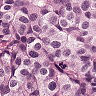
Metastatic tissue present: yes